Question: I modified this stack question: <URL> but I encountered an error, though there was a comment that says on how to fix it, it wasn't elaborate enough.
Here is the code:
'''
require_once('fpdf/fpdf.php');
require_once('fpdi/fpdi.php');
class WaterMark
{
public $pdf, $file, $newFile,
$wmText = "STACKOVERFLOW";
/** $file and $newFile have to include the full path. */
public function __construct($file, $newFile)
{
$this->pdf = new FPDI();
$this->file = $file;
$this->newFile = $newFile;
}
/** $file and $newFile have to include the full path. */
public static function applyAndSpit($file, $newFile)
{
$wm = new WaterMark($file, $newFile);
if($wm->isWaterMarked())
return $wm->spitWaterMarked();
else{
$wm->doWaterMark();
return $wm->spitWaterMarked();
}
}
/** @todo Make the text nicer and add to all pages */
public function doWaterMark()
{
$currentFile = $this->file;
$newFile = $this->newFile;
$this->pdf->addPage();
$pagecount = $this->pdf->setSourceFile($currentFile);
for($i = 1; $i <= $pagecount; $i++){
$tplidx = $this->pdf->importPage($i);
$this->pdf->useTemplate($tplidx, 10, 10, 100);
// now write some text above the imported page
$this->pdf->SetFont('Arial', 'I', 40);
$this->pdf->SetTextColor(255,0,0);
$this->pdf->SetXY(25, 135);
$this->_rotate(55);
$this->pdf->Write(0, $this->wmText);
}
$this->pdf->Output($newFile, 'F');
}
public function isWaterMarked()
{
return (file_exists($this->newFile));
}
public function spitWaterMarked()
{
return readfile($this->newFile);
}
protected function _rotate($angle,$x=-1,$y=-1) {
if($x==-1)
$x=$this->pdf->x;
if($y==-1)
$y=$this->pdf->y;
if($this->pdf->angle!=0)
$this->pdf->_out('Q');
$this->pdf->angle=$angle;
if($angle!=0){
$angle*=M_PI/180;
$c=cos($angle);
$s=sin($angle);
$cx=$x*$this->pdf->k;
$cy=($this->pdf->h-$y)*$this->pdf->k;
$this->pdf->_out(sprintf(
'q %.5f %.5f %.5f %.5f %.2f %.2f cm 1 0 0 1 %.2f %.2f cm',
$c,$s,-$s,$c,$cx,$cy,-$cx,-$cy));
}
}
}
header('Content-type: application/pdf');
//header('Content-Disposition: attachment; filename="downloaded.pdf"');
WaterMark::applyAndSpit('C:\xampp\htdocs\tst\test0.pdf','C:\xampp\htdocs\tst\output0.pdf');
'''
When I load a pdf that has more than 2 all of the pages merges in one page. I attached the image in this post.
Thanks.
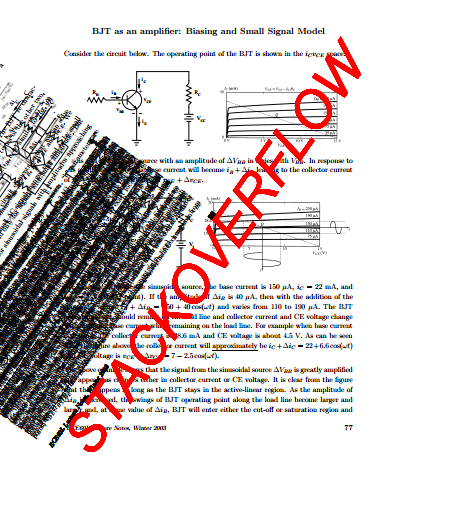
Answer: I have found a couple of things wrong with that script. To get it working change the 'doWatermark()' method to this:-
'''
public function doWaterMark()
{
$currentFile = $this->file;
$newFile = $this->newFile;
$pagecount = $this->pdf->setSourceFile($currentFile);
for($i = 1; $i <= $pagecount; $i++){
$this->pdf->addPage();//<- moved from outside loop
$tplidx = $this->pdf->importPage($i);
$this->pdf->useTemplate($tplidx, 10, 10, 100);
// now write some text above the imported page
$this->pdf->SetFont('Arial', 'I', 40);
$this->pdf->SetTextColor(255,0,0);
$this->pdf->SetXY(25, 135);
$this->_rotate(55);
$this->pdf->Write(0, $this->wmText);
$this->_rotate(0);//<-added
}
$this->pdf->Output($newFile, 'F');
}
'''
I moved the line '$this->pdf->addPage();' into the loop, as otherwise everything is output onto one page. I also added '$this->_rotate(0);' to bring the document back upright before saving it out. Pretty simple really. I have commented the changed lines for you.
I tested it on a 32 page pdf and it seemed to work fine.